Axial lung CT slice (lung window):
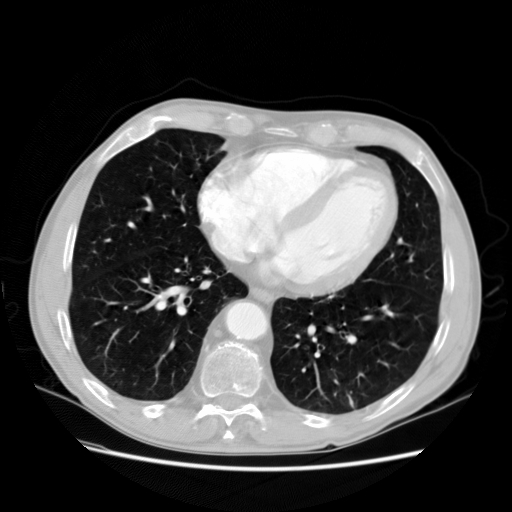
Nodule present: no